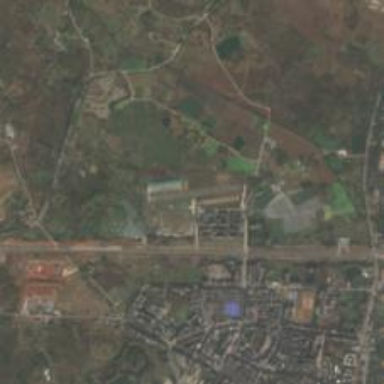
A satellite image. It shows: View of runway in airport.